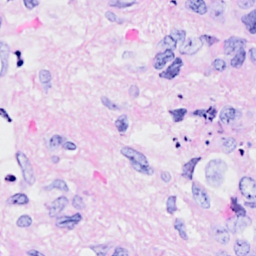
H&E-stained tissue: Breast